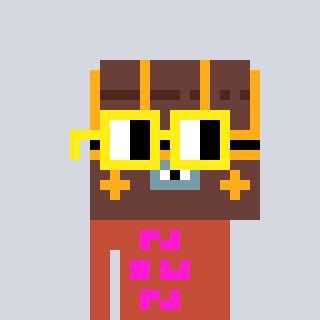
a pixel art character with square yellow glasses, a treasure chest-shaped head and a rust-colored body on a cool background